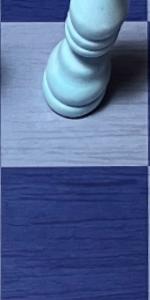
Label: Empty